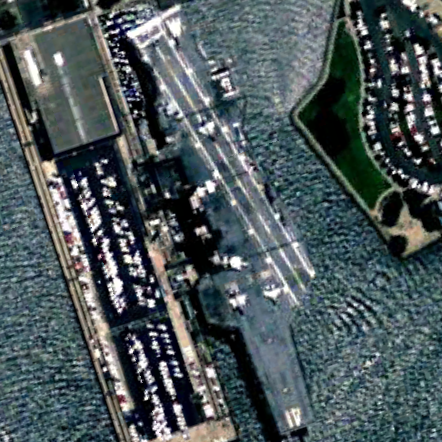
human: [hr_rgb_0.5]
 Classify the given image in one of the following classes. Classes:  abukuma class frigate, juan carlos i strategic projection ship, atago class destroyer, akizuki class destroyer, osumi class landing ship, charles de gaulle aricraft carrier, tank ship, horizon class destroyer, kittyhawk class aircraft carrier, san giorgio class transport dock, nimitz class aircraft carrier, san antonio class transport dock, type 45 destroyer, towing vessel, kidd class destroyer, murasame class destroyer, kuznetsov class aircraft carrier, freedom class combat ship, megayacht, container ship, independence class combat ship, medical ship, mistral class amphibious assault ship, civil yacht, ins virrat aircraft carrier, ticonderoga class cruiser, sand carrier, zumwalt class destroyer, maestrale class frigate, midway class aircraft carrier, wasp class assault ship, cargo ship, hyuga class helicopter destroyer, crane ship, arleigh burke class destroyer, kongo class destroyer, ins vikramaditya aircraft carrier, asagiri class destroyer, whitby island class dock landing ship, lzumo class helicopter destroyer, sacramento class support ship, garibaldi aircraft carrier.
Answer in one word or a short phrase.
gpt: Midway class aircraft carrier